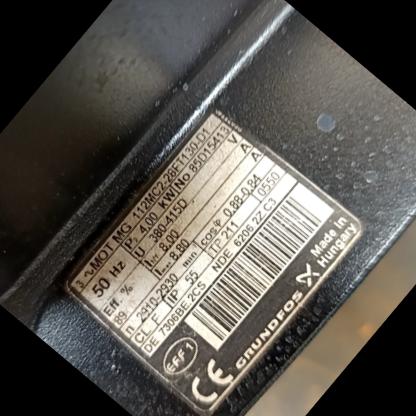
Klasa: tabliczka-znamionowa